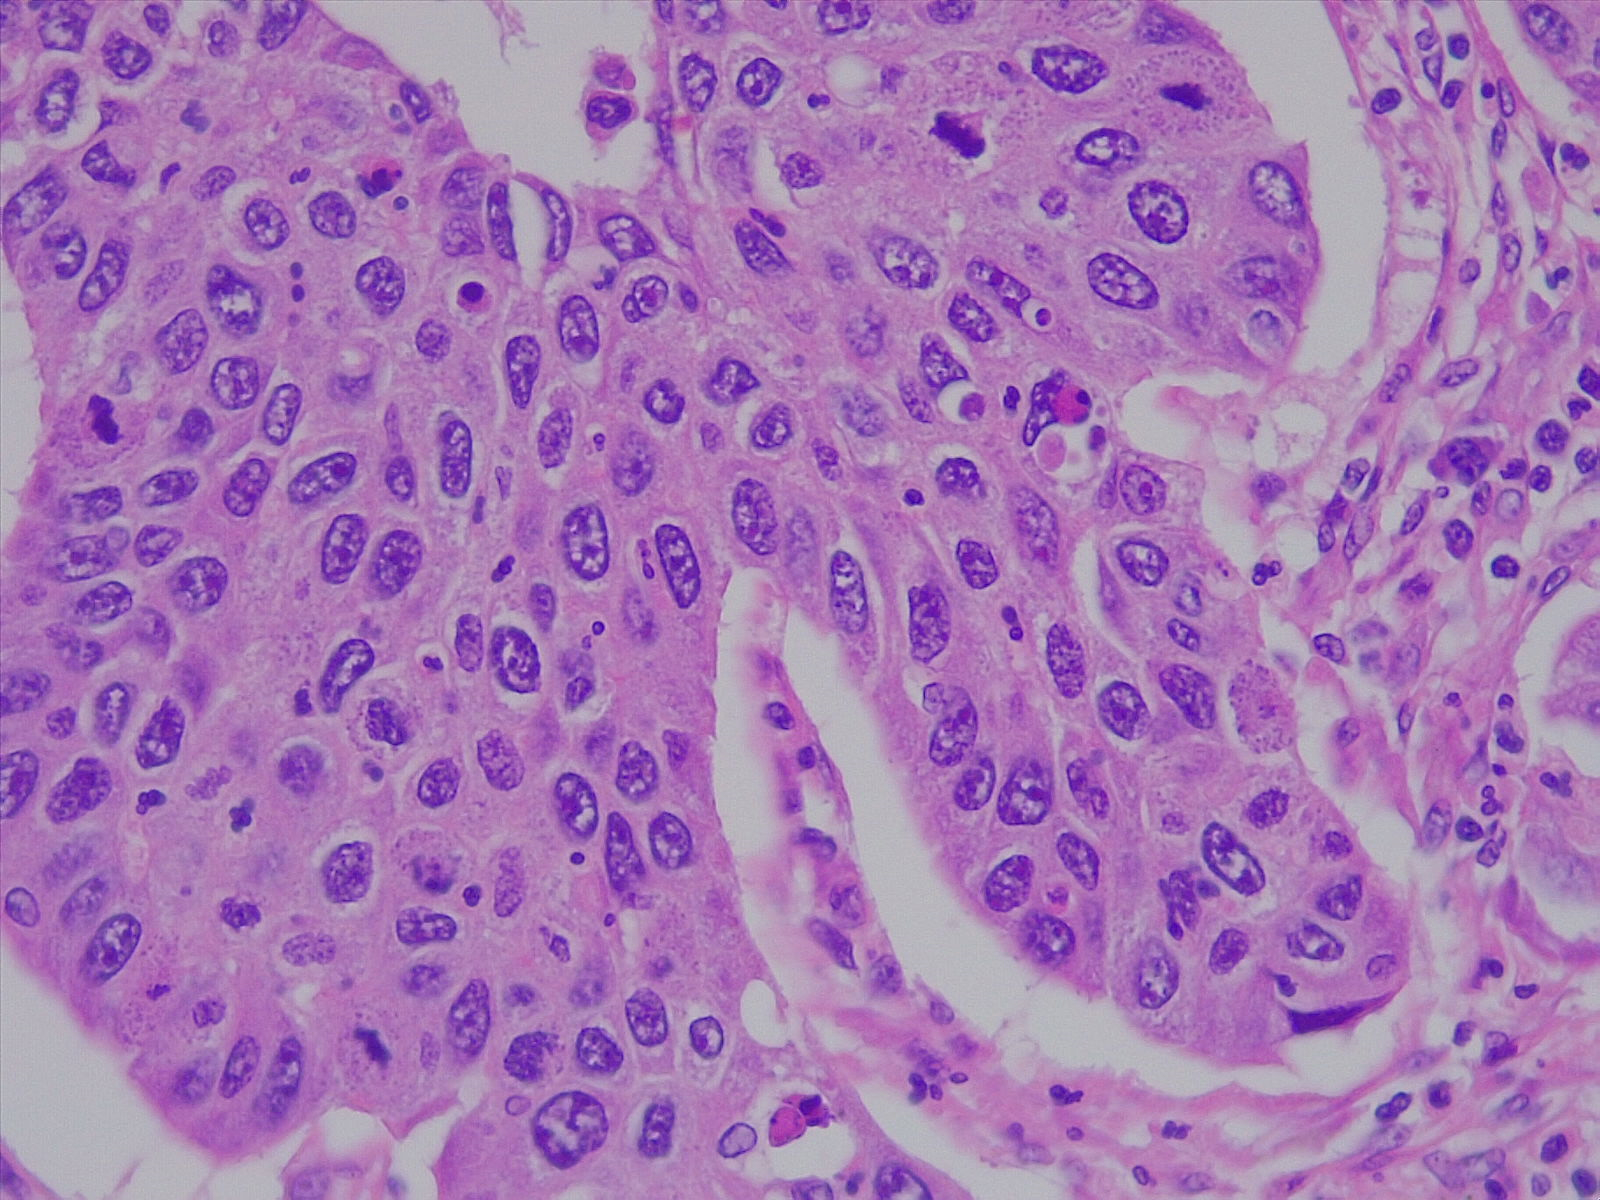
Label: lung squamous cell carcinoma, poorly differentiated